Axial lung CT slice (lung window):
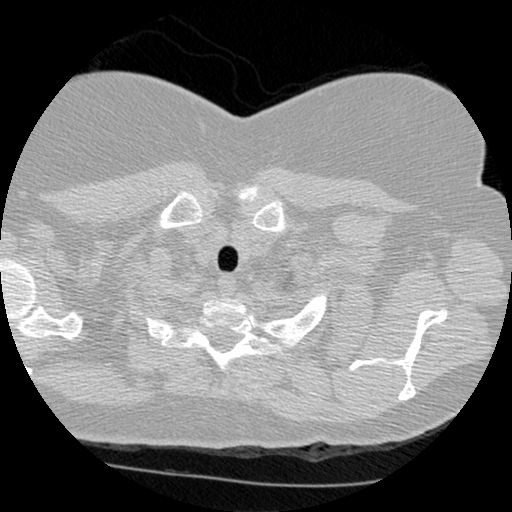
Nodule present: no